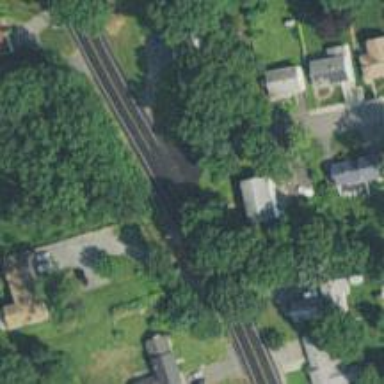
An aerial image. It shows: Smooth asphalt road in residential area.